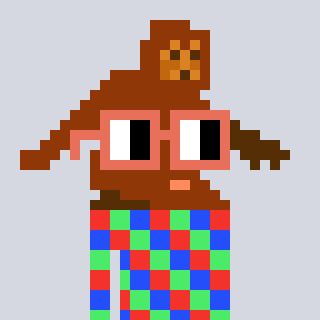
a pixel art character with square orange glasses, a bigfoot-shaped head and a bege-colored body on a cool background